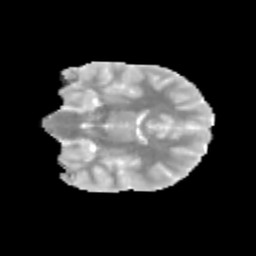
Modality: MD
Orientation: coronal
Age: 10
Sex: female
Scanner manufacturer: siemens
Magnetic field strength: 3 T
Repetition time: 3.8 s
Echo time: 0.07 s